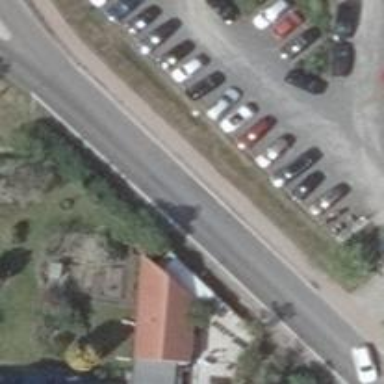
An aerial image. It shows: Parking area.